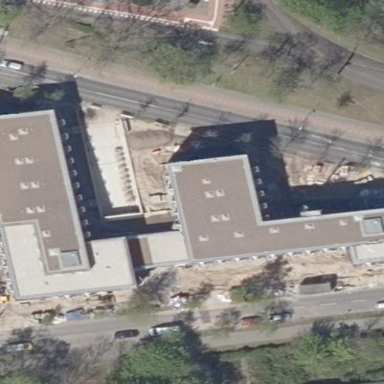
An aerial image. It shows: Part of building is shown in the image.